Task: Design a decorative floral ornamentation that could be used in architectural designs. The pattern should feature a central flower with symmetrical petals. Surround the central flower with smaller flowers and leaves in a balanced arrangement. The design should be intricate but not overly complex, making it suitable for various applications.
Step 301:
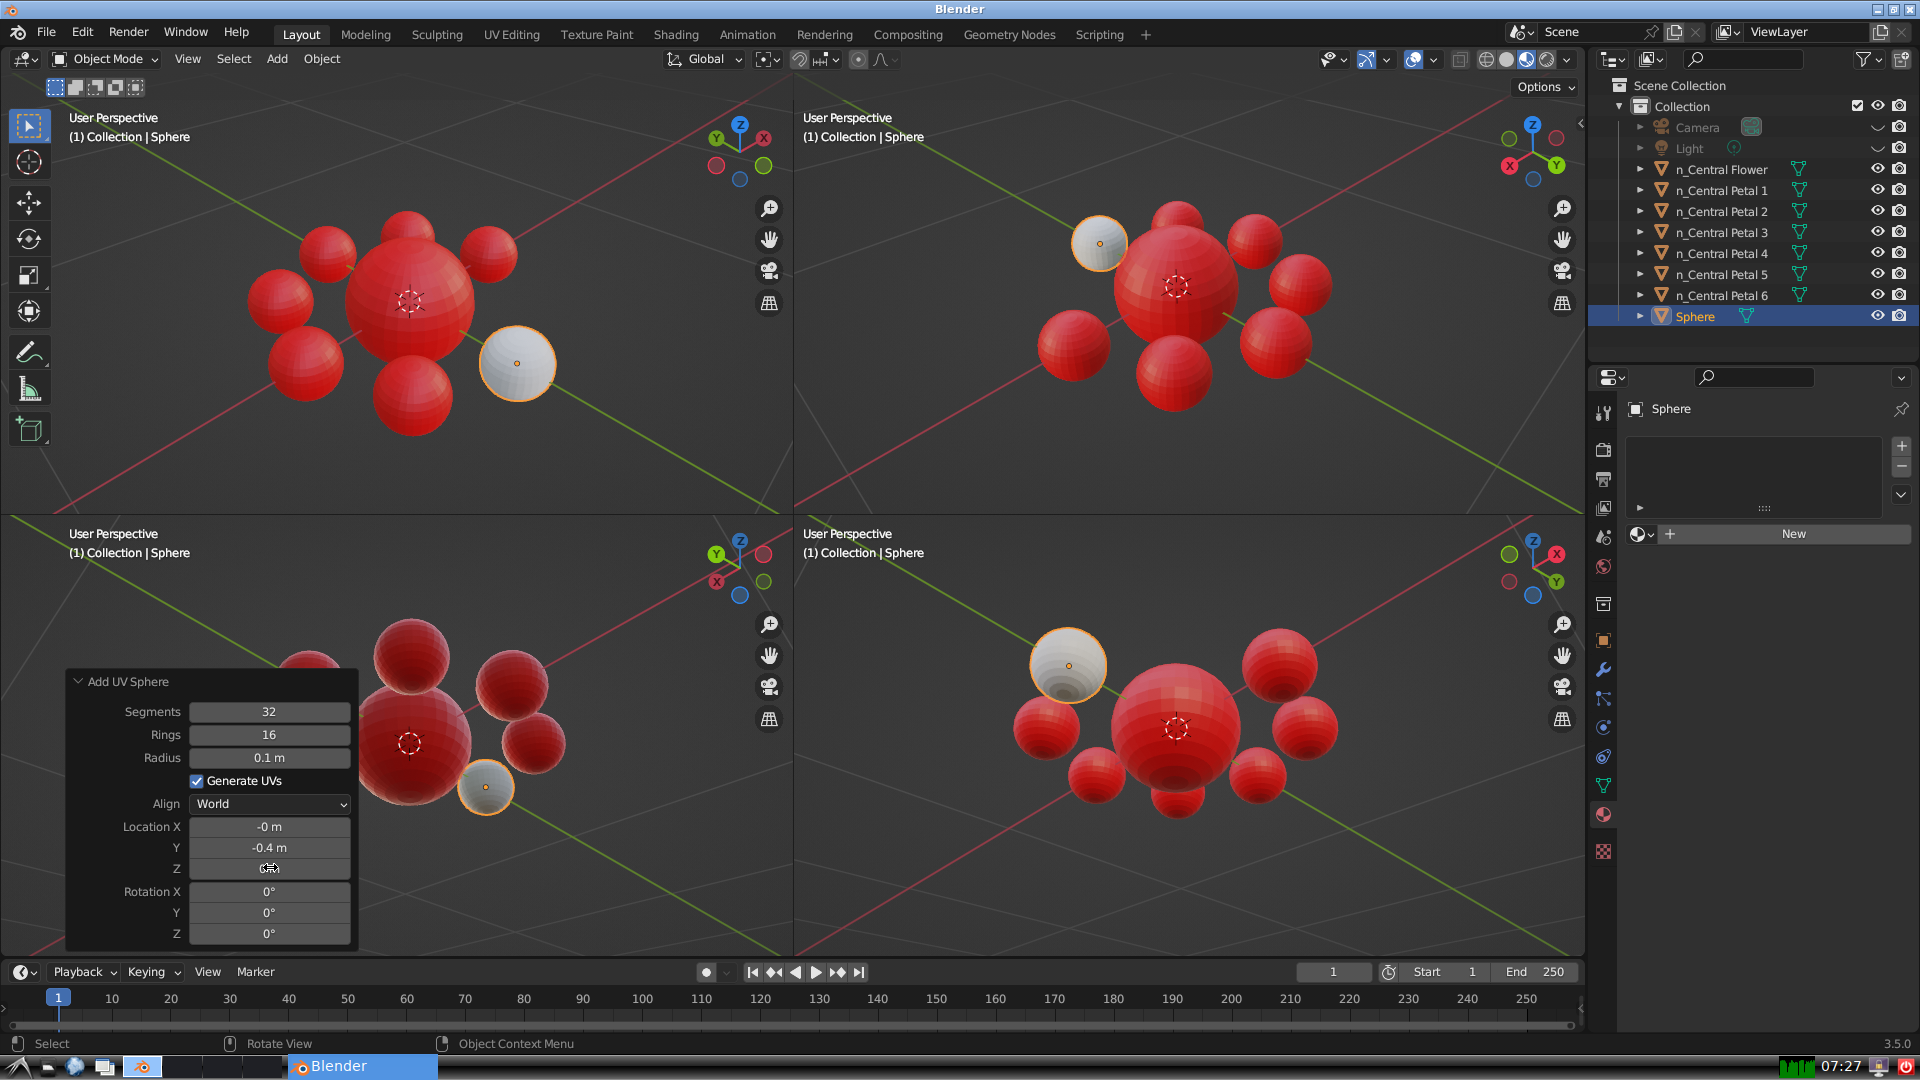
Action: click: no